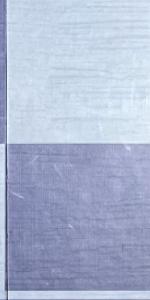
Label: Empty